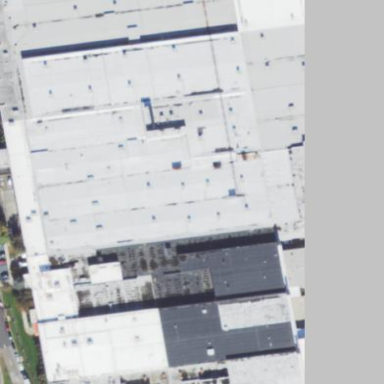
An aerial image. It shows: Office building.